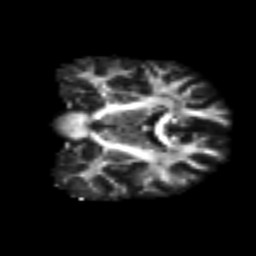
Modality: FA
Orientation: coronal
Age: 37
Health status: ill
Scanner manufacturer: philips
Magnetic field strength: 3 T
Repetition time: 9 s
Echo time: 0.127 s